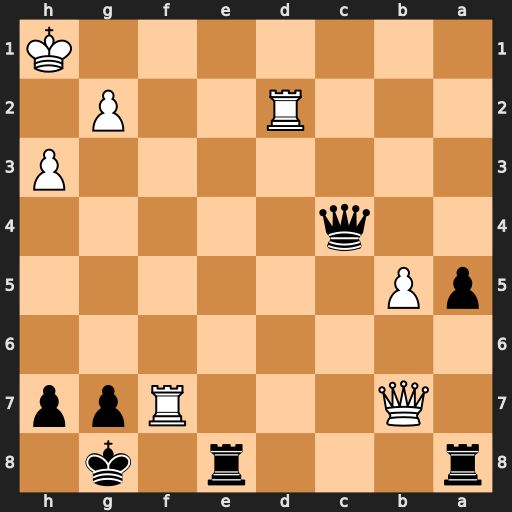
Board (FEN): r3r1k1/1Q3Rpp/8/pP6/2q5/7P/3R2P1/7K
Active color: b
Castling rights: -
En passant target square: -
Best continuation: Qxf7 Qxf7+ Kxf7